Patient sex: M
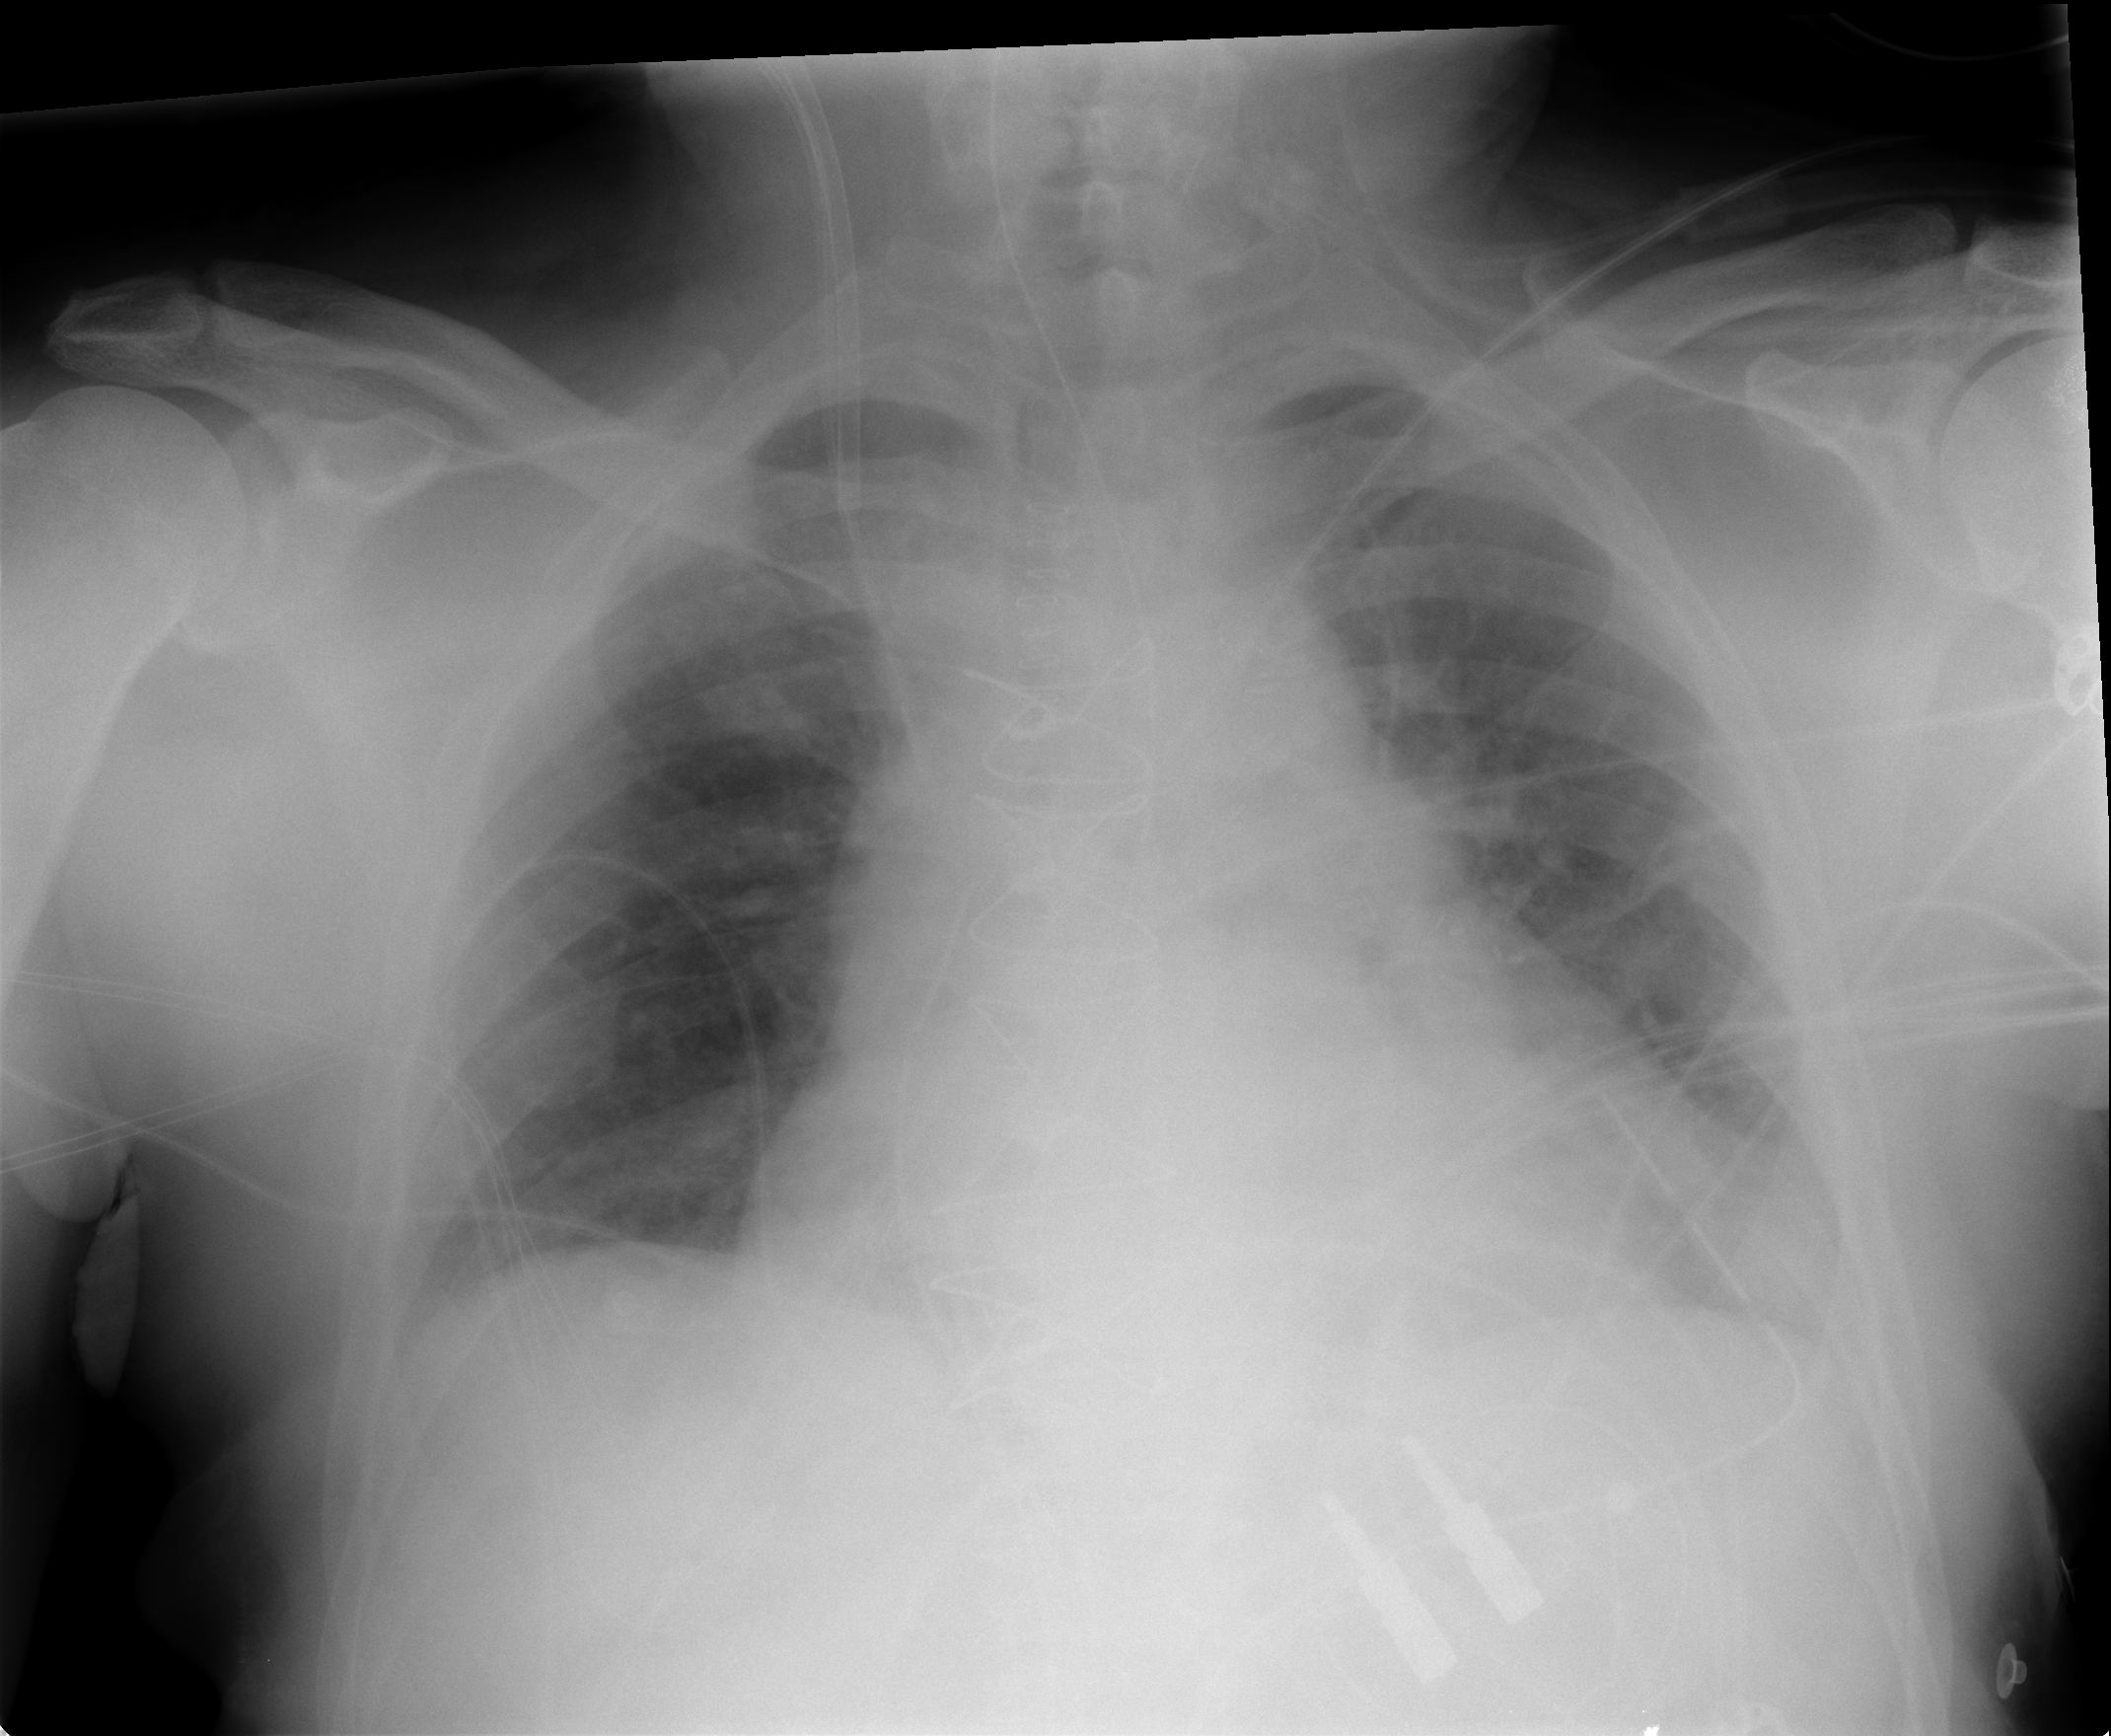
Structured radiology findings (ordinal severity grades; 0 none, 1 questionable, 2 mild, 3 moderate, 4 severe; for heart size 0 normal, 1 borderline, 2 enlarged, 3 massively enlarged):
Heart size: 2
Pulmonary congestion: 2
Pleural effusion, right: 0
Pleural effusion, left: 0
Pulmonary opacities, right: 0
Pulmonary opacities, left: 0
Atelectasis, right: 0
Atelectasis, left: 2